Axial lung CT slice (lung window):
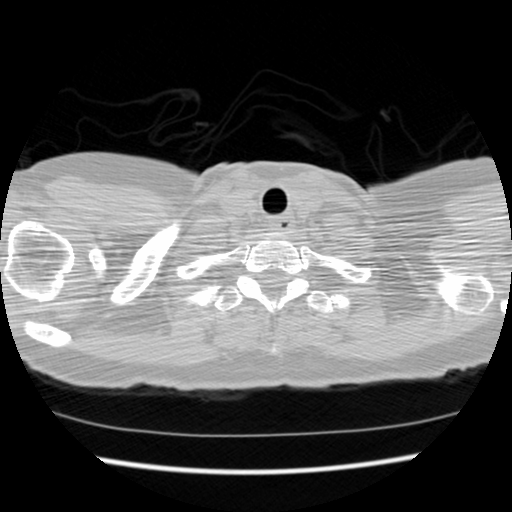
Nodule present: no